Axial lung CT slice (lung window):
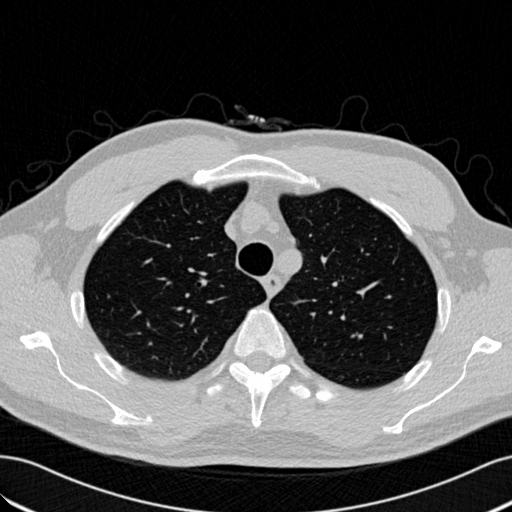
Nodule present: no